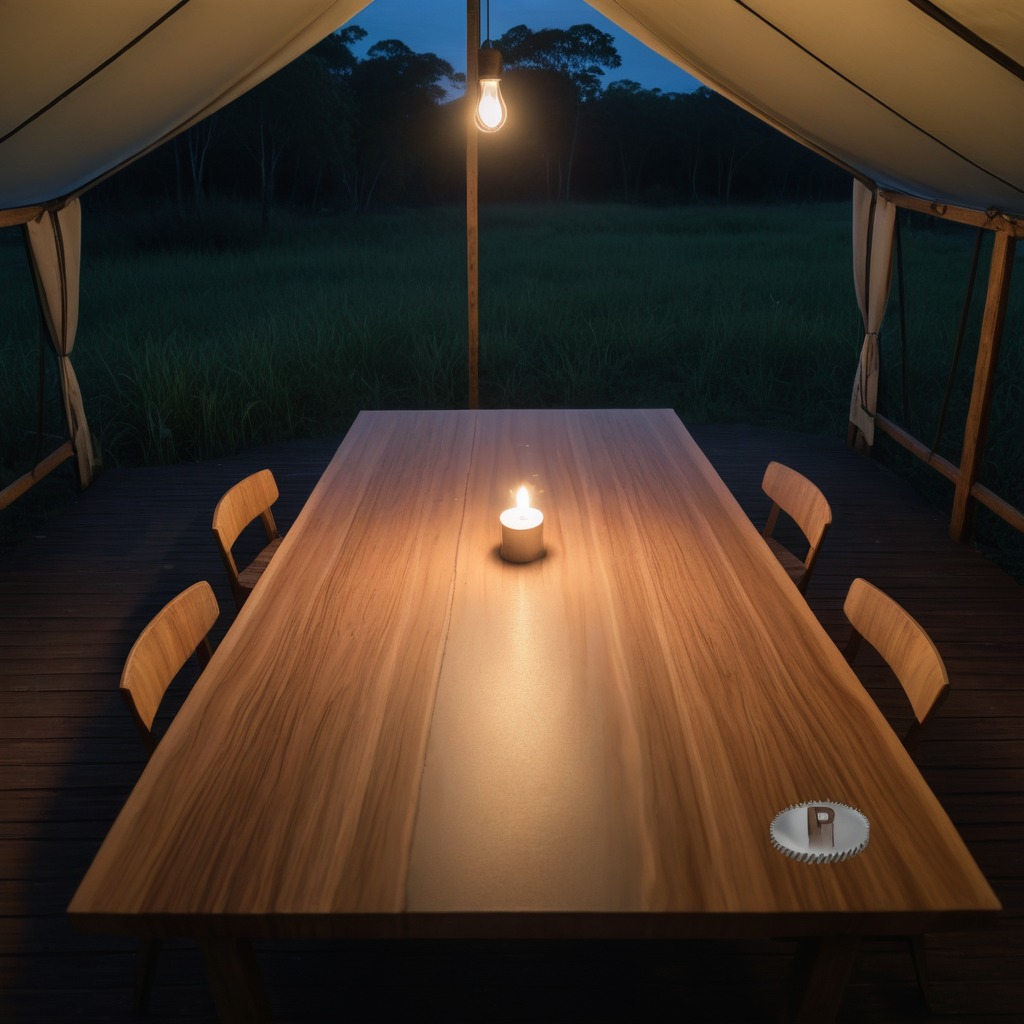
A steel gear with teeth is lying on a wooden table inside a jungle field workshop tent at night.